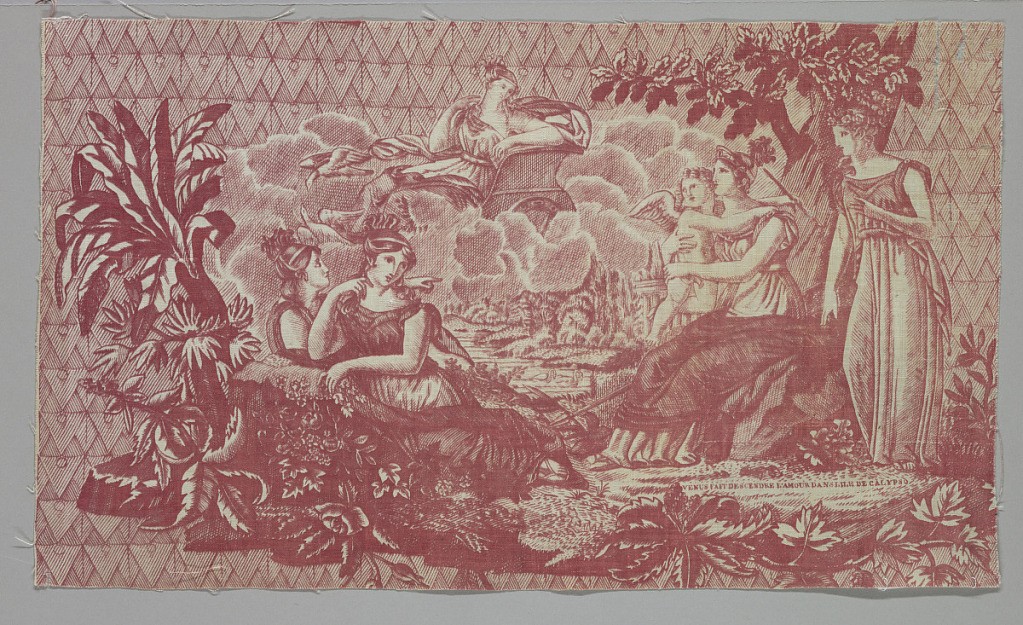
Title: Fragment
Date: ca. 1815
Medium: cotton Technique: printed on plain weave
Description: Fragment shows a scene from the Adventures of Telemachus that has Venus descending through the clouds on a chariot to the Island of Calypso.